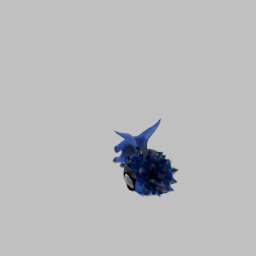
Label: animals